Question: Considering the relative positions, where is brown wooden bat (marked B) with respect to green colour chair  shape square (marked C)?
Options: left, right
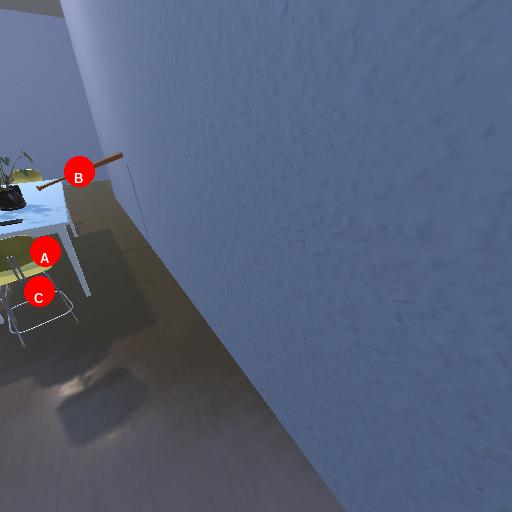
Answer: left